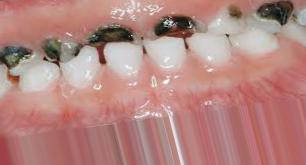
Condition: Caries